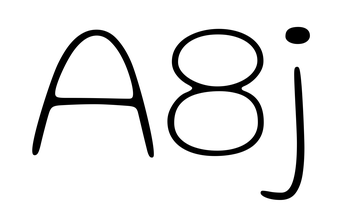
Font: Gluten_Thin